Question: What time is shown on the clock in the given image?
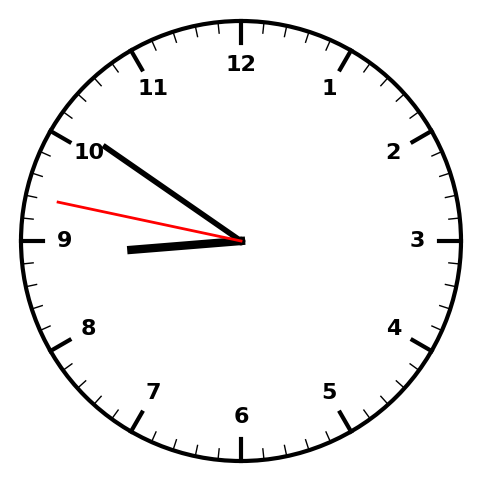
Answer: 08:50:47